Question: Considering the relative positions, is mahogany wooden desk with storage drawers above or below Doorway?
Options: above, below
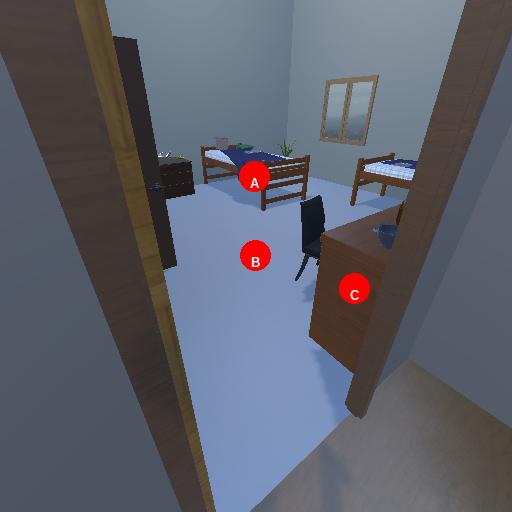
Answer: above